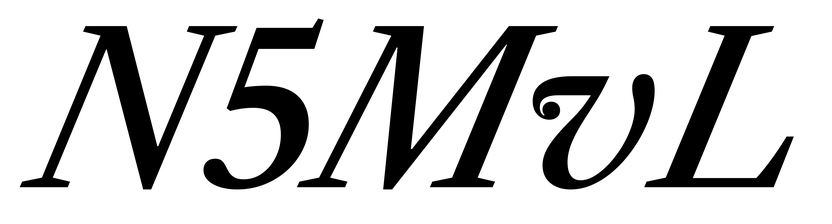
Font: LibreCaslonText-Italic_Medium_Italic